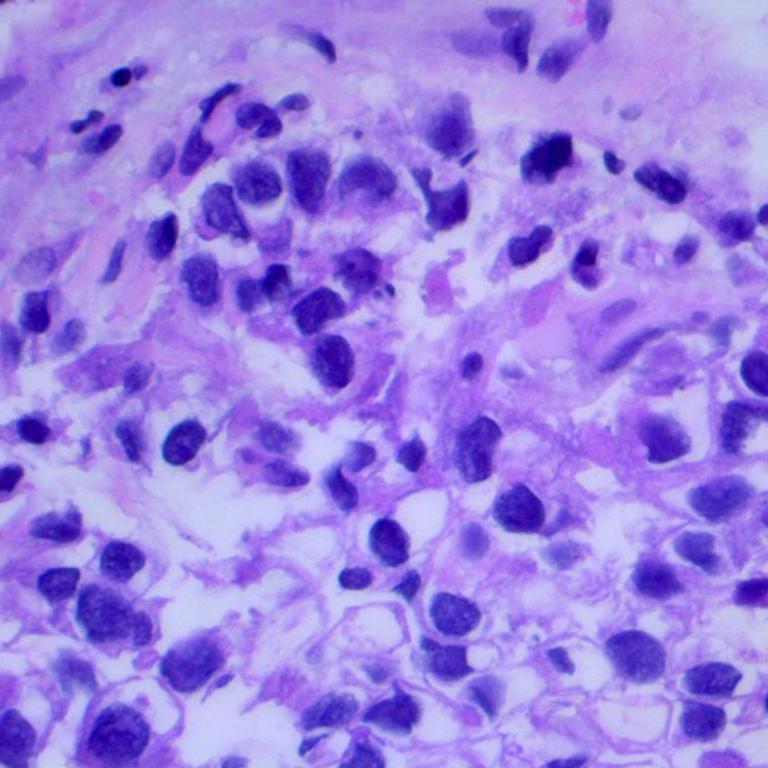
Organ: lung
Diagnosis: adenocarcinomas